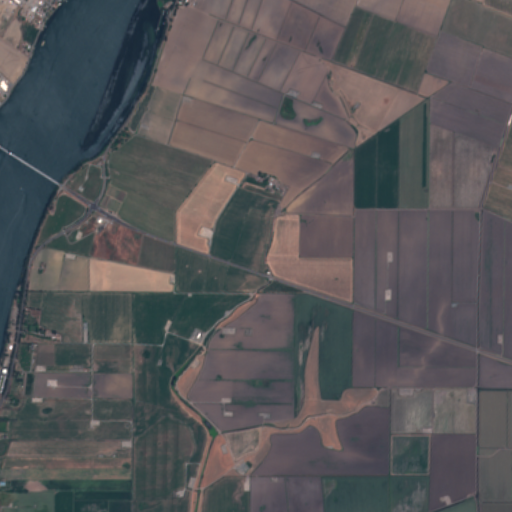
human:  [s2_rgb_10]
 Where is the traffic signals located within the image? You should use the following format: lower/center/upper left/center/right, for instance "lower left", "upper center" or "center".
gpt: The traffic signals is located in the center left of the image.
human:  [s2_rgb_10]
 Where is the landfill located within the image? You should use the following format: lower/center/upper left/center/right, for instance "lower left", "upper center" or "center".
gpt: There is no landfill in the image.